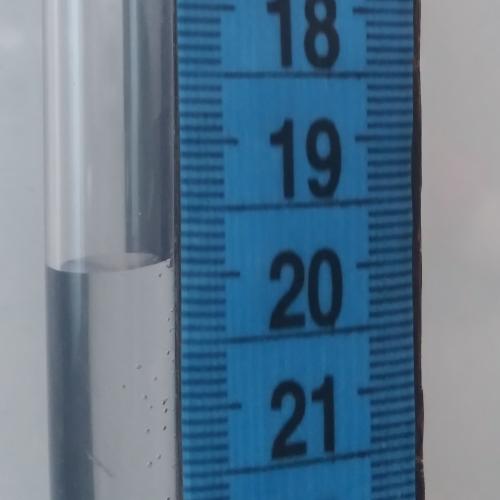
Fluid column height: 19.9 cm